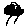
Label: tree